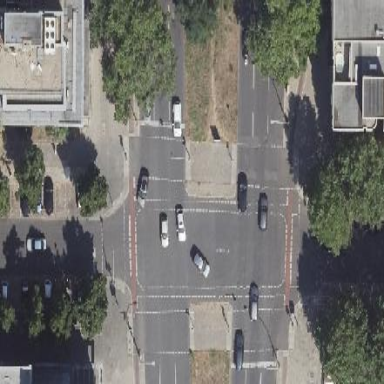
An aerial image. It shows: Junction.